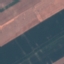
Label: AnnualCrop